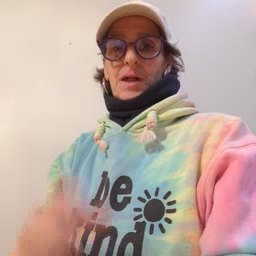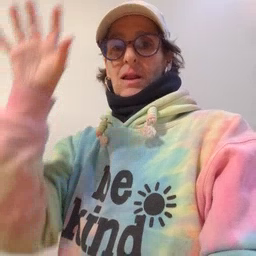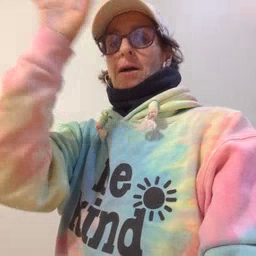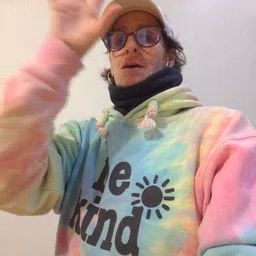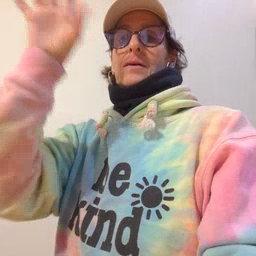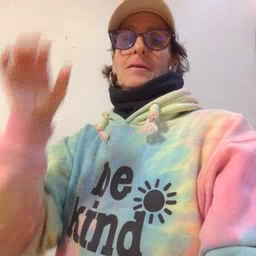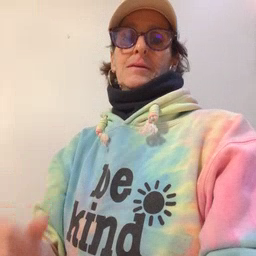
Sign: cloud